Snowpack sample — Buffalo Mountain, Silverthorne, Colorado, USA (1/25/25, 10:11 AM MST)
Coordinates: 39.6222, -106.1139
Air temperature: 22 °F
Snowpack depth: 110 cm
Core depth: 10 cm
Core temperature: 46.4 °F
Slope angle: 12°, slope face: 102°
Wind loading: high
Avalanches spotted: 0
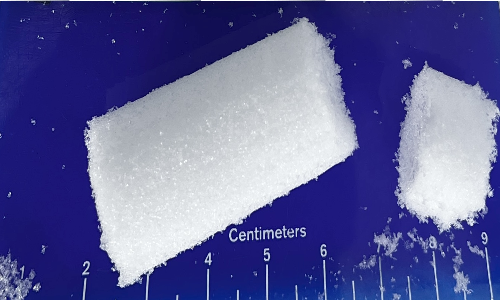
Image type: core
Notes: No avalanches nearby, collected on the outskirts of a fire break 15 meters from the treeline, on way to Buffalo and Red Mountain